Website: macys
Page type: billing-address
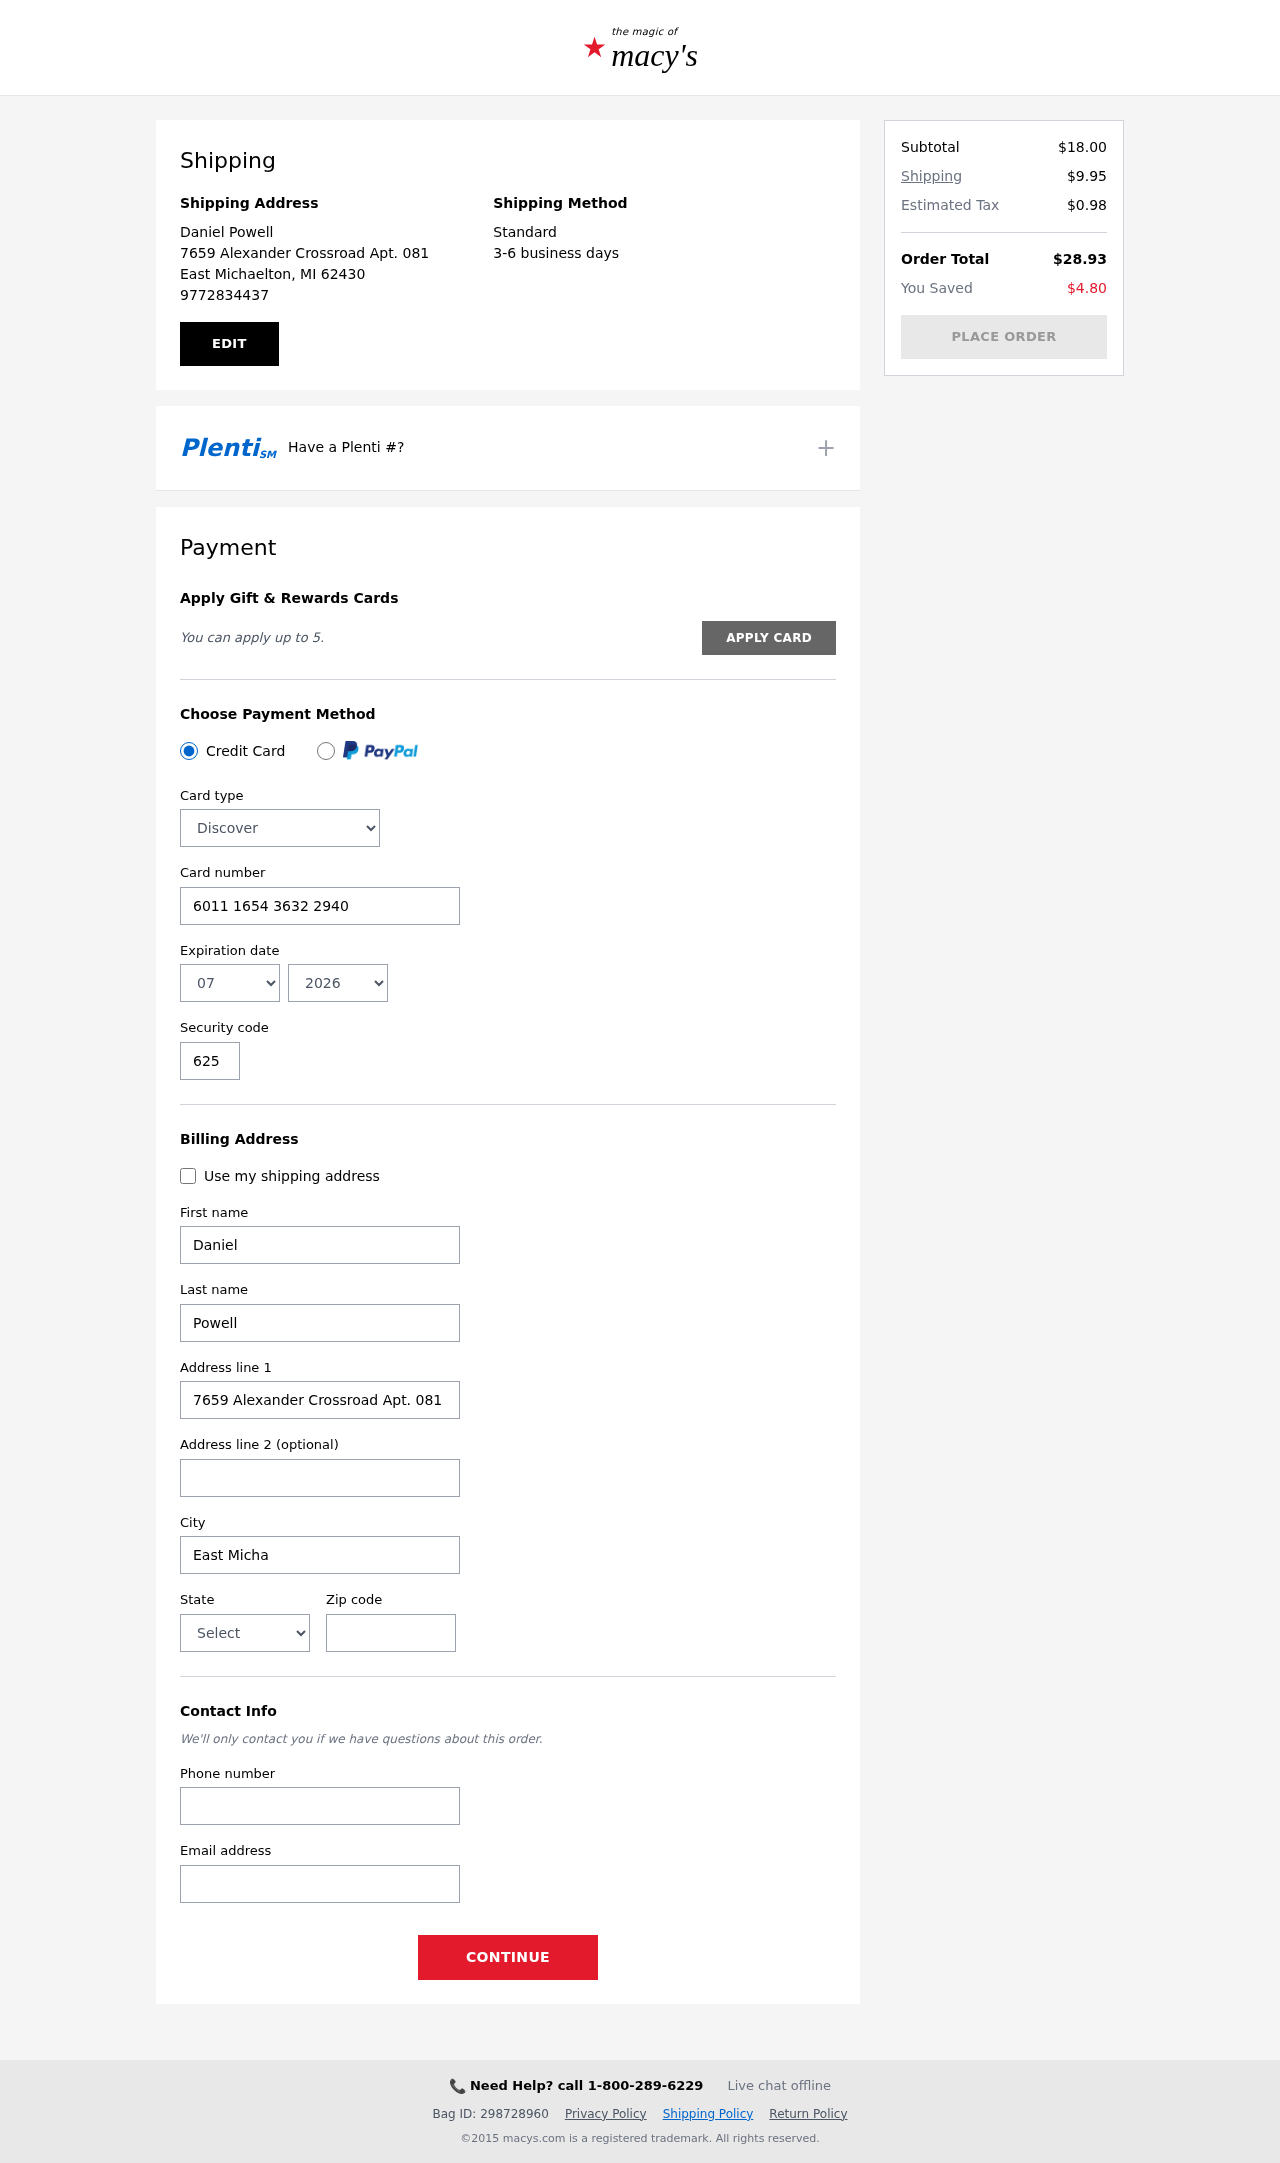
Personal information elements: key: PII_CARD_CVV
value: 625
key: PII_CARD_EXPIRY_MONTH
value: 07
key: PII_CARD_EXPIRY_YEAR
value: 26
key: PII_CARD_NUMBER
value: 6011 1654 3632 2940
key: PII_CARD_TYPE
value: Discover
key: PII_CITY
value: East Michaelton
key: PII_CITY_STATE_ZIP
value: East Michaelton, MI 62430
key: PII_EMAIL
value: danielpowell@gmail.com
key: PII_FIRSTNAME
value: Daniel
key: PII_FULLNAME
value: Daniel Powell
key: PII_LASTNAME
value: Powell
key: PII_PHONE
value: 9772834437
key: PII_POSTCODE
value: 62430
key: PII_STATE
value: Michigan
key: PII_STREET
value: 7659 Alexander Crossroad Apt. 081
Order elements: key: ORDER_SUBTOTAL
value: $18.00
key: ORDER_SHIPPING_COST
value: $9.95
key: ORDER_TAX
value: $0.98
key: ORDER_TOTAL
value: $28.93
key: ORDER_SAVINGS
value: $4.80